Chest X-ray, PA view. Patient: 39 years old, sex M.
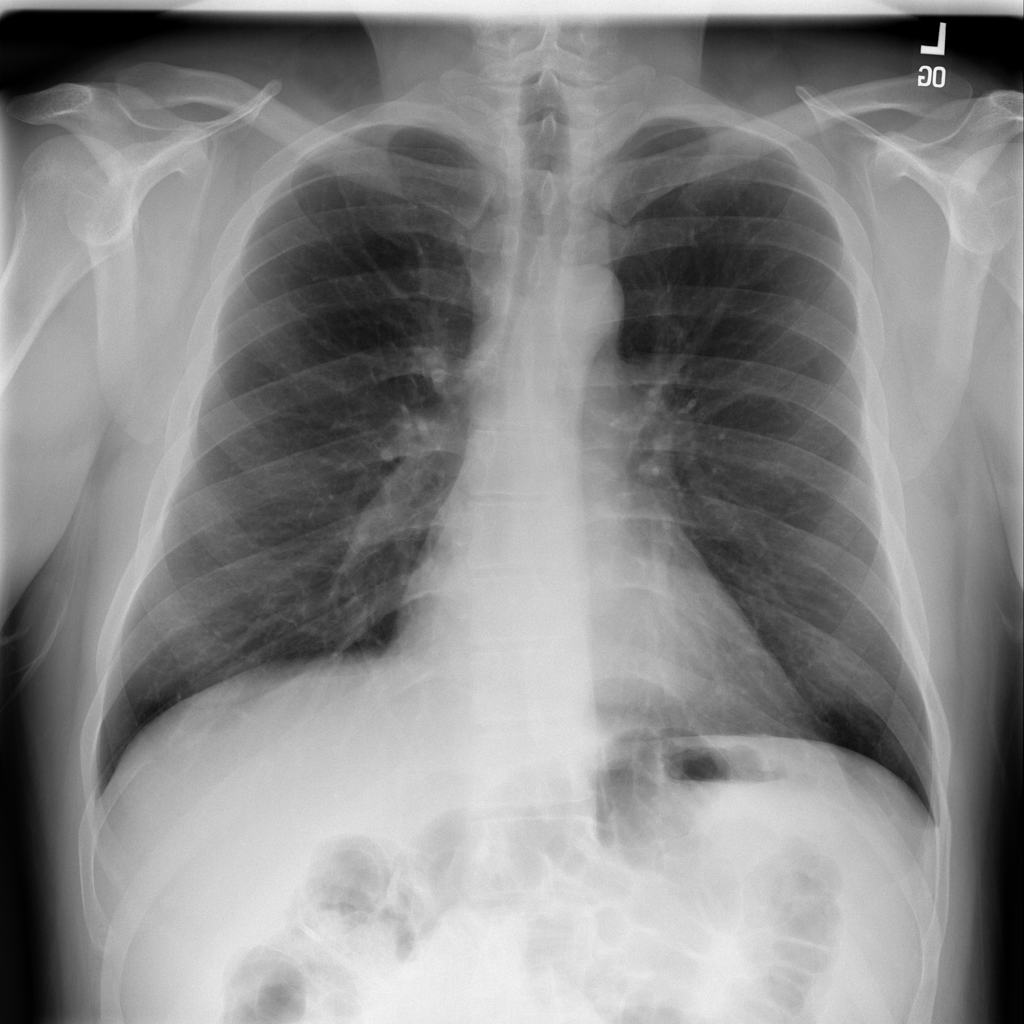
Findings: No Finding